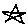
Label: star